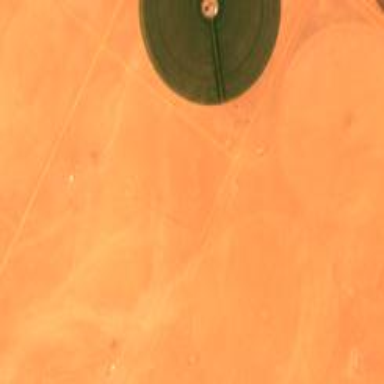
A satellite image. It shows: Pivot irrigation system.